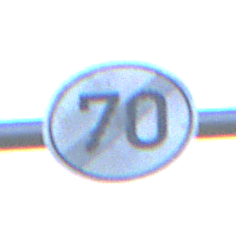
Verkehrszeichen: EndeGeschwindigkeit70
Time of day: SunriseSunset
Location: Outdoor (Nature)
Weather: Clear
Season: NotSpecified
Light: Natural